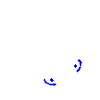
Particle: pion